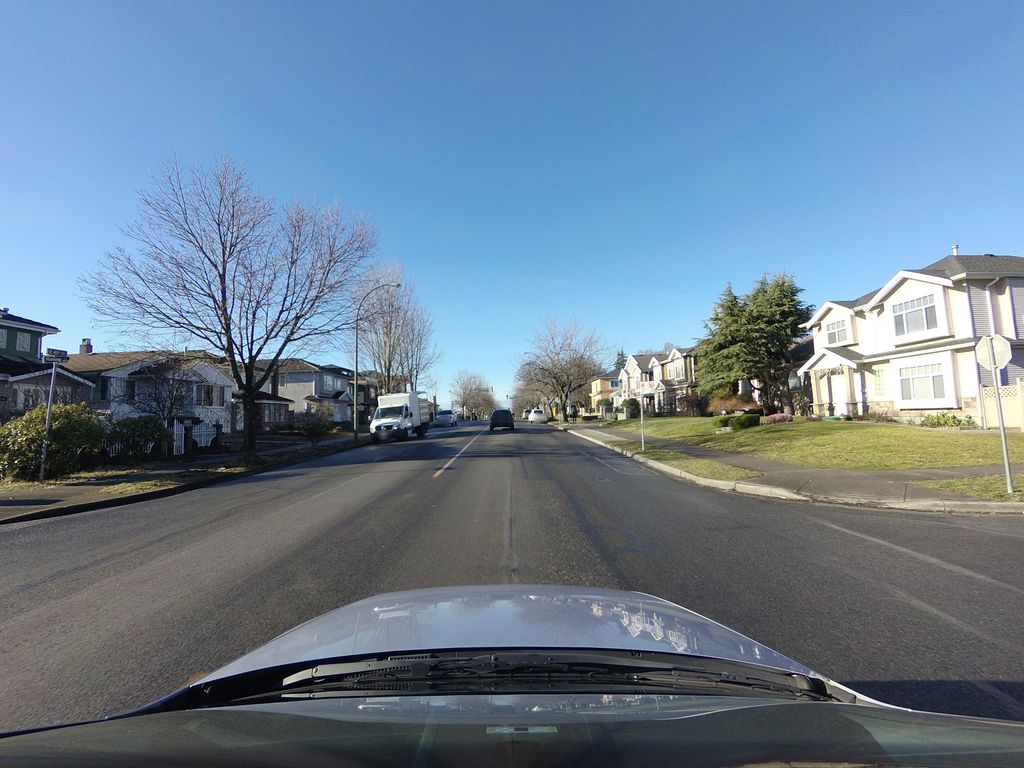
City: vancouver